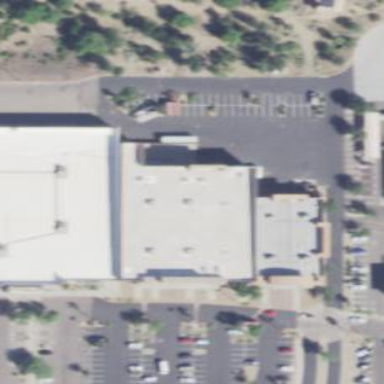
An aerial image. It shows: Retail building.